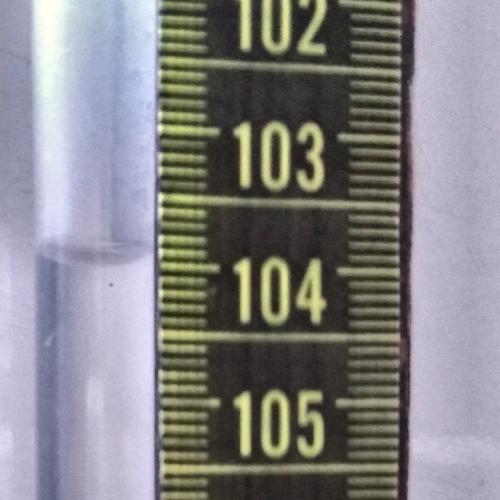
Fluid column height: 103.9 cm